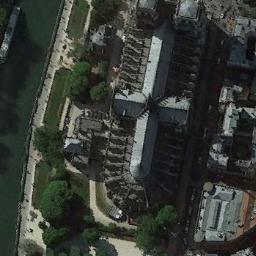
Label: church